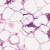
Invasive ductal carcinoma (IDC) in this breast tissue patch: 0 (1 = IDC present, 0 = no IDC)